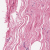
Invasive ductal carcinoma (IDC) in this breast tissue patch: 0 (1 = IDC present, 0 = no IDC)